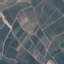
Land use / land cover: PermanentCrop